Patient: sex M, age 69
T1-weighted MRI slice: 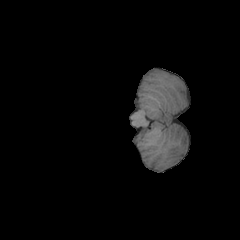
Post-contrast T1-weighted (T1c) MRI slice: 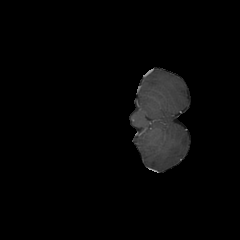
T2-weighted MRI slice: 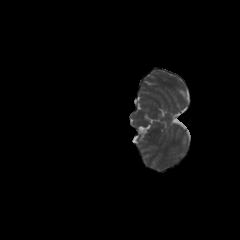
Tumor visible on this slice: no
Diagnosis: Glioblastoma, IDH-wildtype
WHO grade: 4